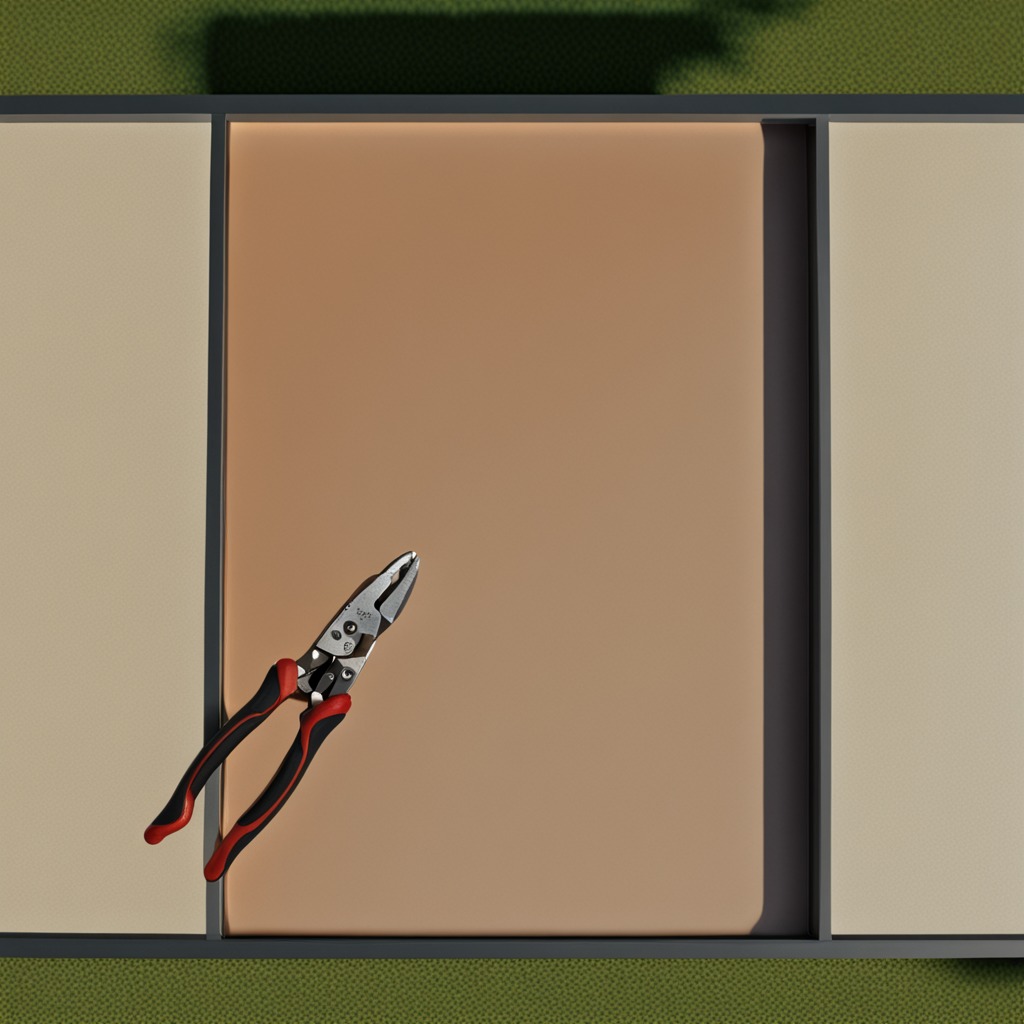
A plier is lying on a textured surface.